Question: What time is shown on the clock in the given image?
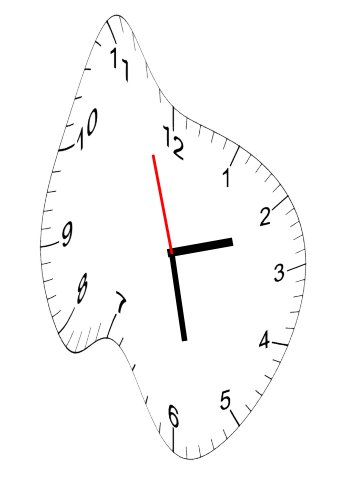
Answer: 02:27:57